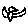
Label: bird